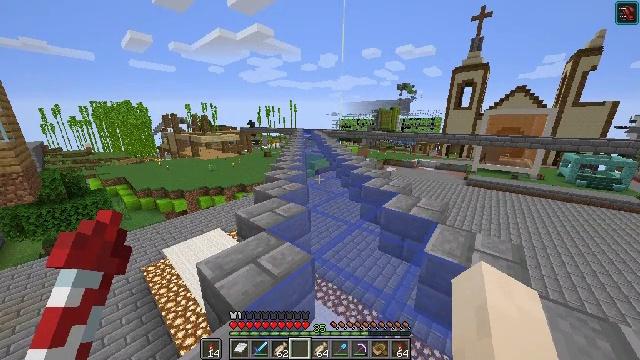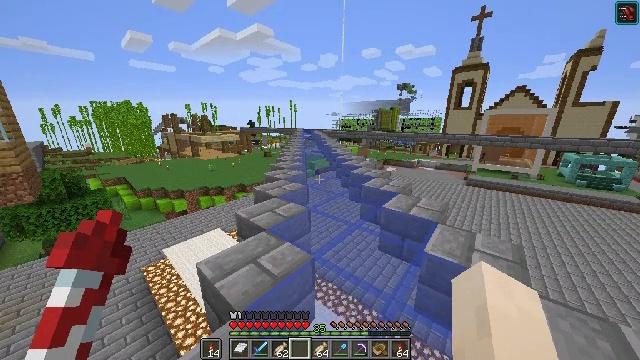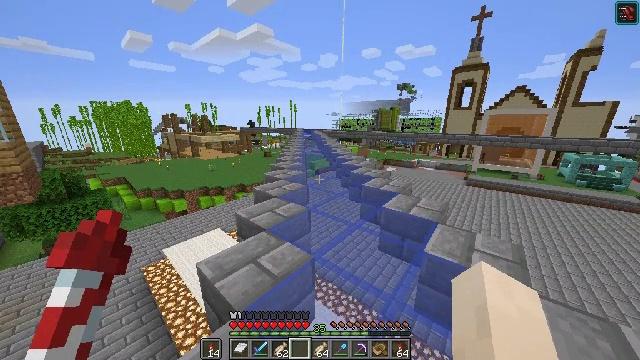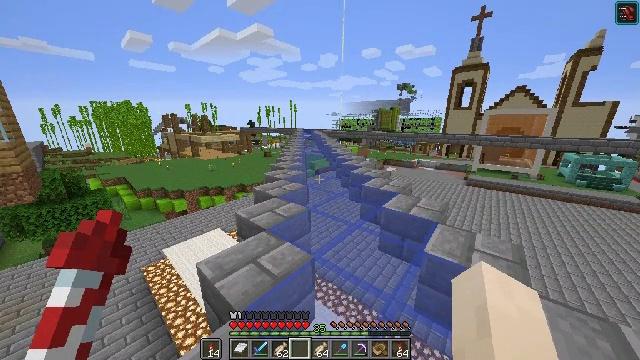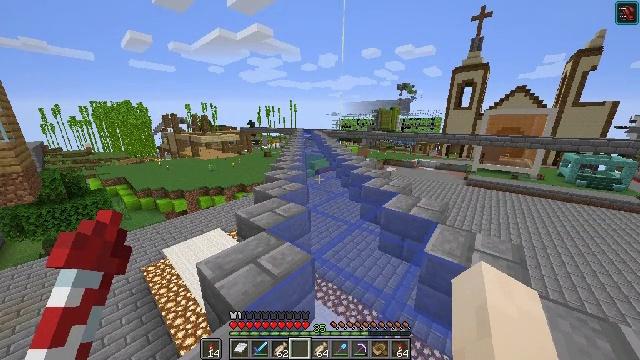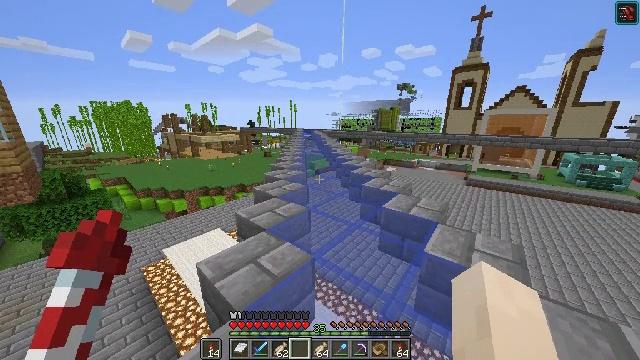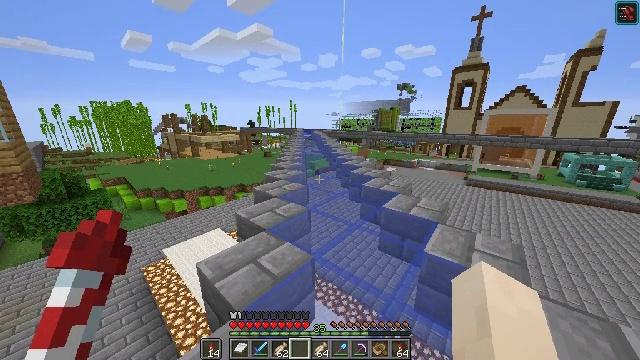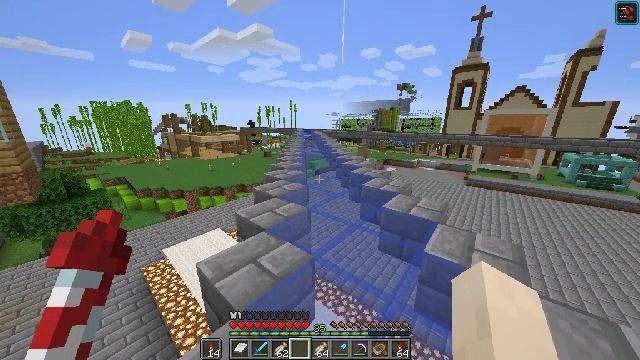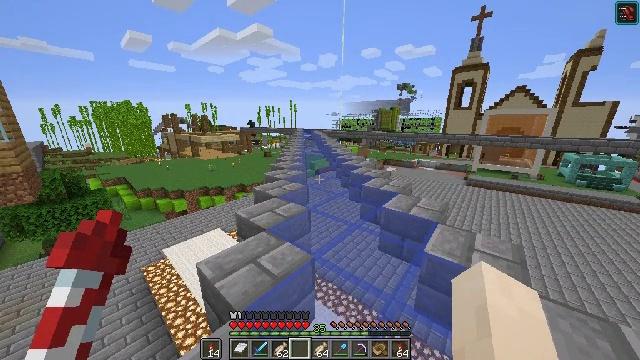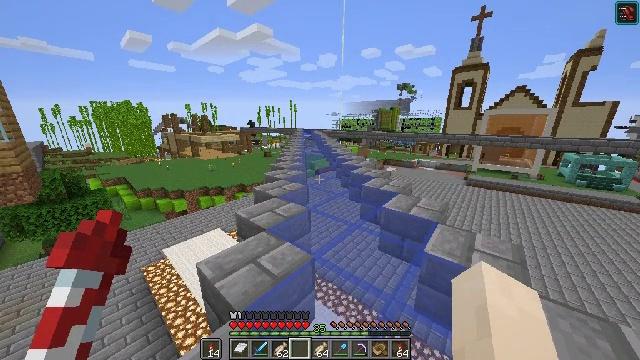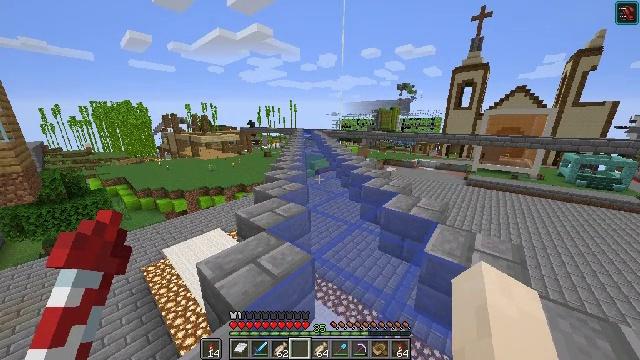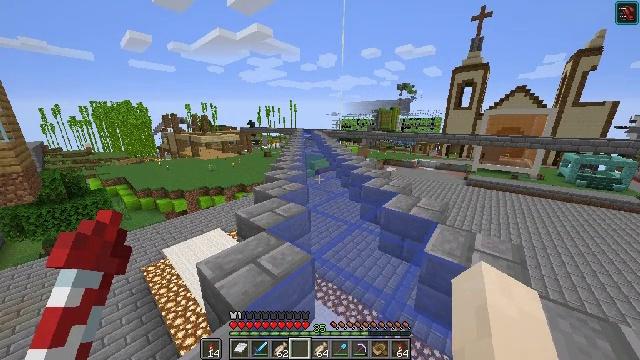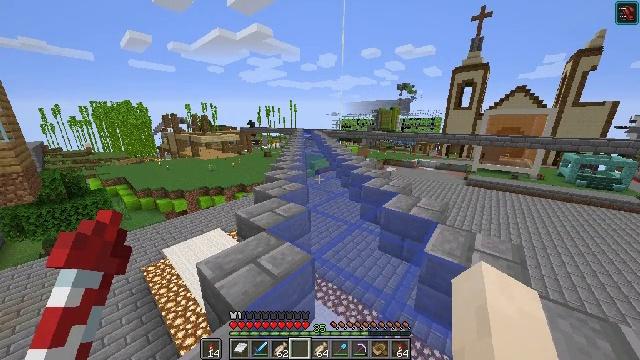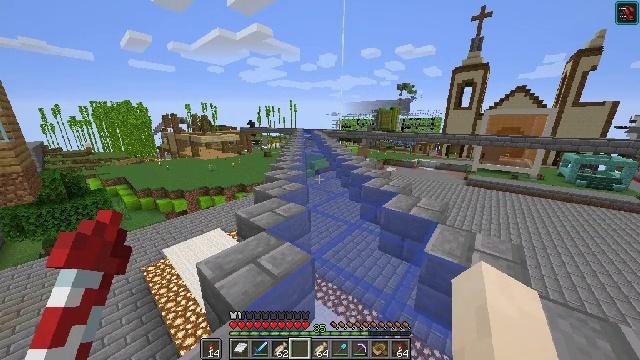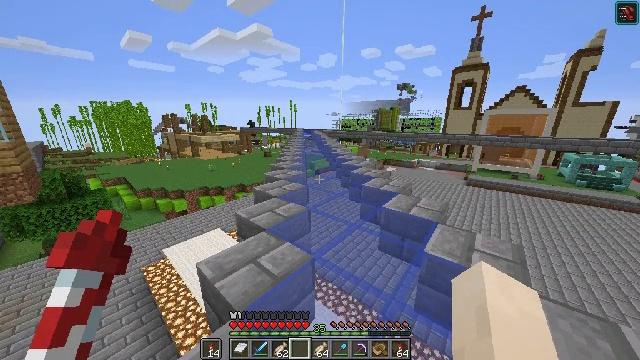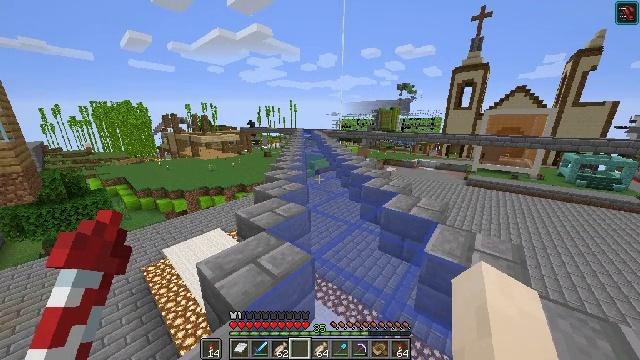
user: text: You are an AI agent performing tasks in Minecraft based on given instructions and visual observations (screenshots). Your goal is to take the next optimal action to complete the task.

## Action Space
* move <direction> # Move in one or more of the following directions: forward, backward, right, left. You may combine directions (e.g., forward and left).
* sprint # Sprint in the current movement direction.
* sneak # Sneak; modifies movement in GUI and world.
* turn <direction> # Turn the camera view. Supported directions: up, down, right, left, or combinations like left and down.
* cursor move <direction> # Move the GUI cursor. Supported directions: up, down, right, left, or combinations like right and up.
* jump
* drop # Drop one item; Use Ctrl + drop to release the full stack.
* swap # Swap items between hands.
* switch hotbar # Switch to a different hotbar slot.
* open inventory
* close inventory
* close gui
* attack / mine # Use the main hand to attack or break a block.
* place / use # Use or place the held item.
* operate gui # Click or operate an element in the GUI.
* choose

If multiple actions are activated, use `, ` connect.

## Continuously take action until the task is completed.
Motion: motion action
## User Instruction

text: Craft a map.
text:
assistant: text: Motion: no_op
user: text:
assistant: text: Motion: no_op
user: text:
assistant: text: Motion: no_op
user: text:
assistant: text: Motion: no_op
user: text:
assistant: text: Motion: no_op
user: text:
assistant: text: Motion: no_op
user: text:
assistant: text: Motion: no_op
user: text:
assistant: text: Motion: no_op
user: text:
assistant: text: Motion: no_op
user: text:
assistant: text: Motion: no_op
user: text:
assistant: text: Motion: no_op
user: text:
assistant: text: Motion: no_op
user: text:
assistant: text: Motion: no_op
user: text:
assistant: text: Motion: no_op
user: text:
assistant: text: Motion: no_op
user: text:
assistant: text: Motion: no_op
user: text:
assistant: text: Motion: no_op
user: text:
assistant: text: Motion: no_op
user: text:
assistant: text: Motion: no_op
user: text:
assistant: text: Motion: no_op
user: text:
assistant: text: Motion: no_op
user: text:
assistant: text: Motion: no_op
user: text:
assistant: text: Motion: no_op
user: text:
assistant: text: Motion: no_op
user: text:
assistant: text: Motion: no_op
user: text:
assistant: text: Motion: no_op
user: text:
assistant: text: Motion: no_op
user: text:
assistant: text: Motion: no_op
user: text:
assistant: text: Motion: no_op
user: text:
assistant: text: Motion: no_op